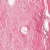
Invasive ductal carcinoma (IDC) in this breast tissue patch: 0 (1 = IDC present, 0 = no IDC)